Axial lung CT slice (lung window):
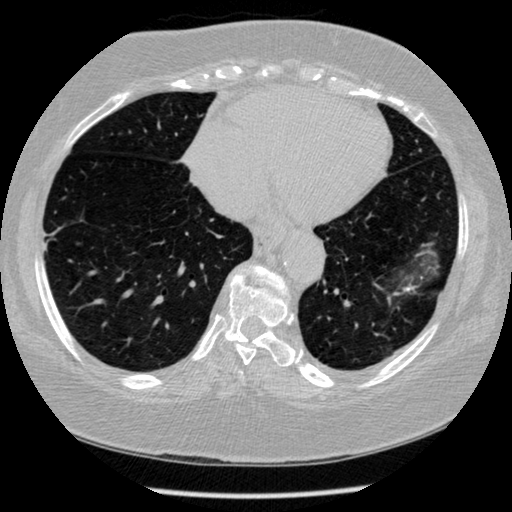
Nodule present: no